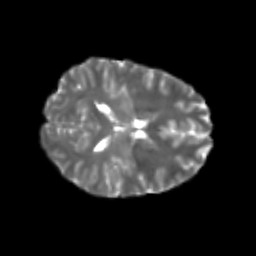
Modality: T2w
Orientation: axial
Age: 24
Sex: female
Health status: healthy
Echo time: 0.074 s